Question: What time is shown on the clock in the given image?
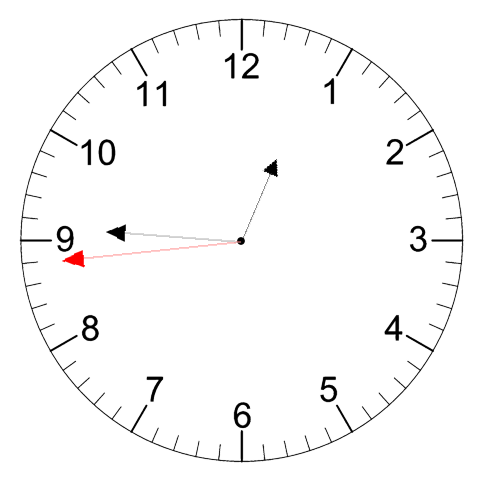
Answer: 12:45:44